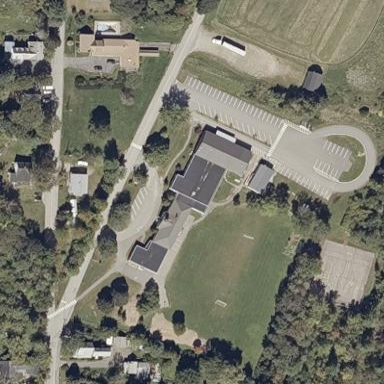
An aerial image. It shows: School building with school amenities.